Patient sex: F
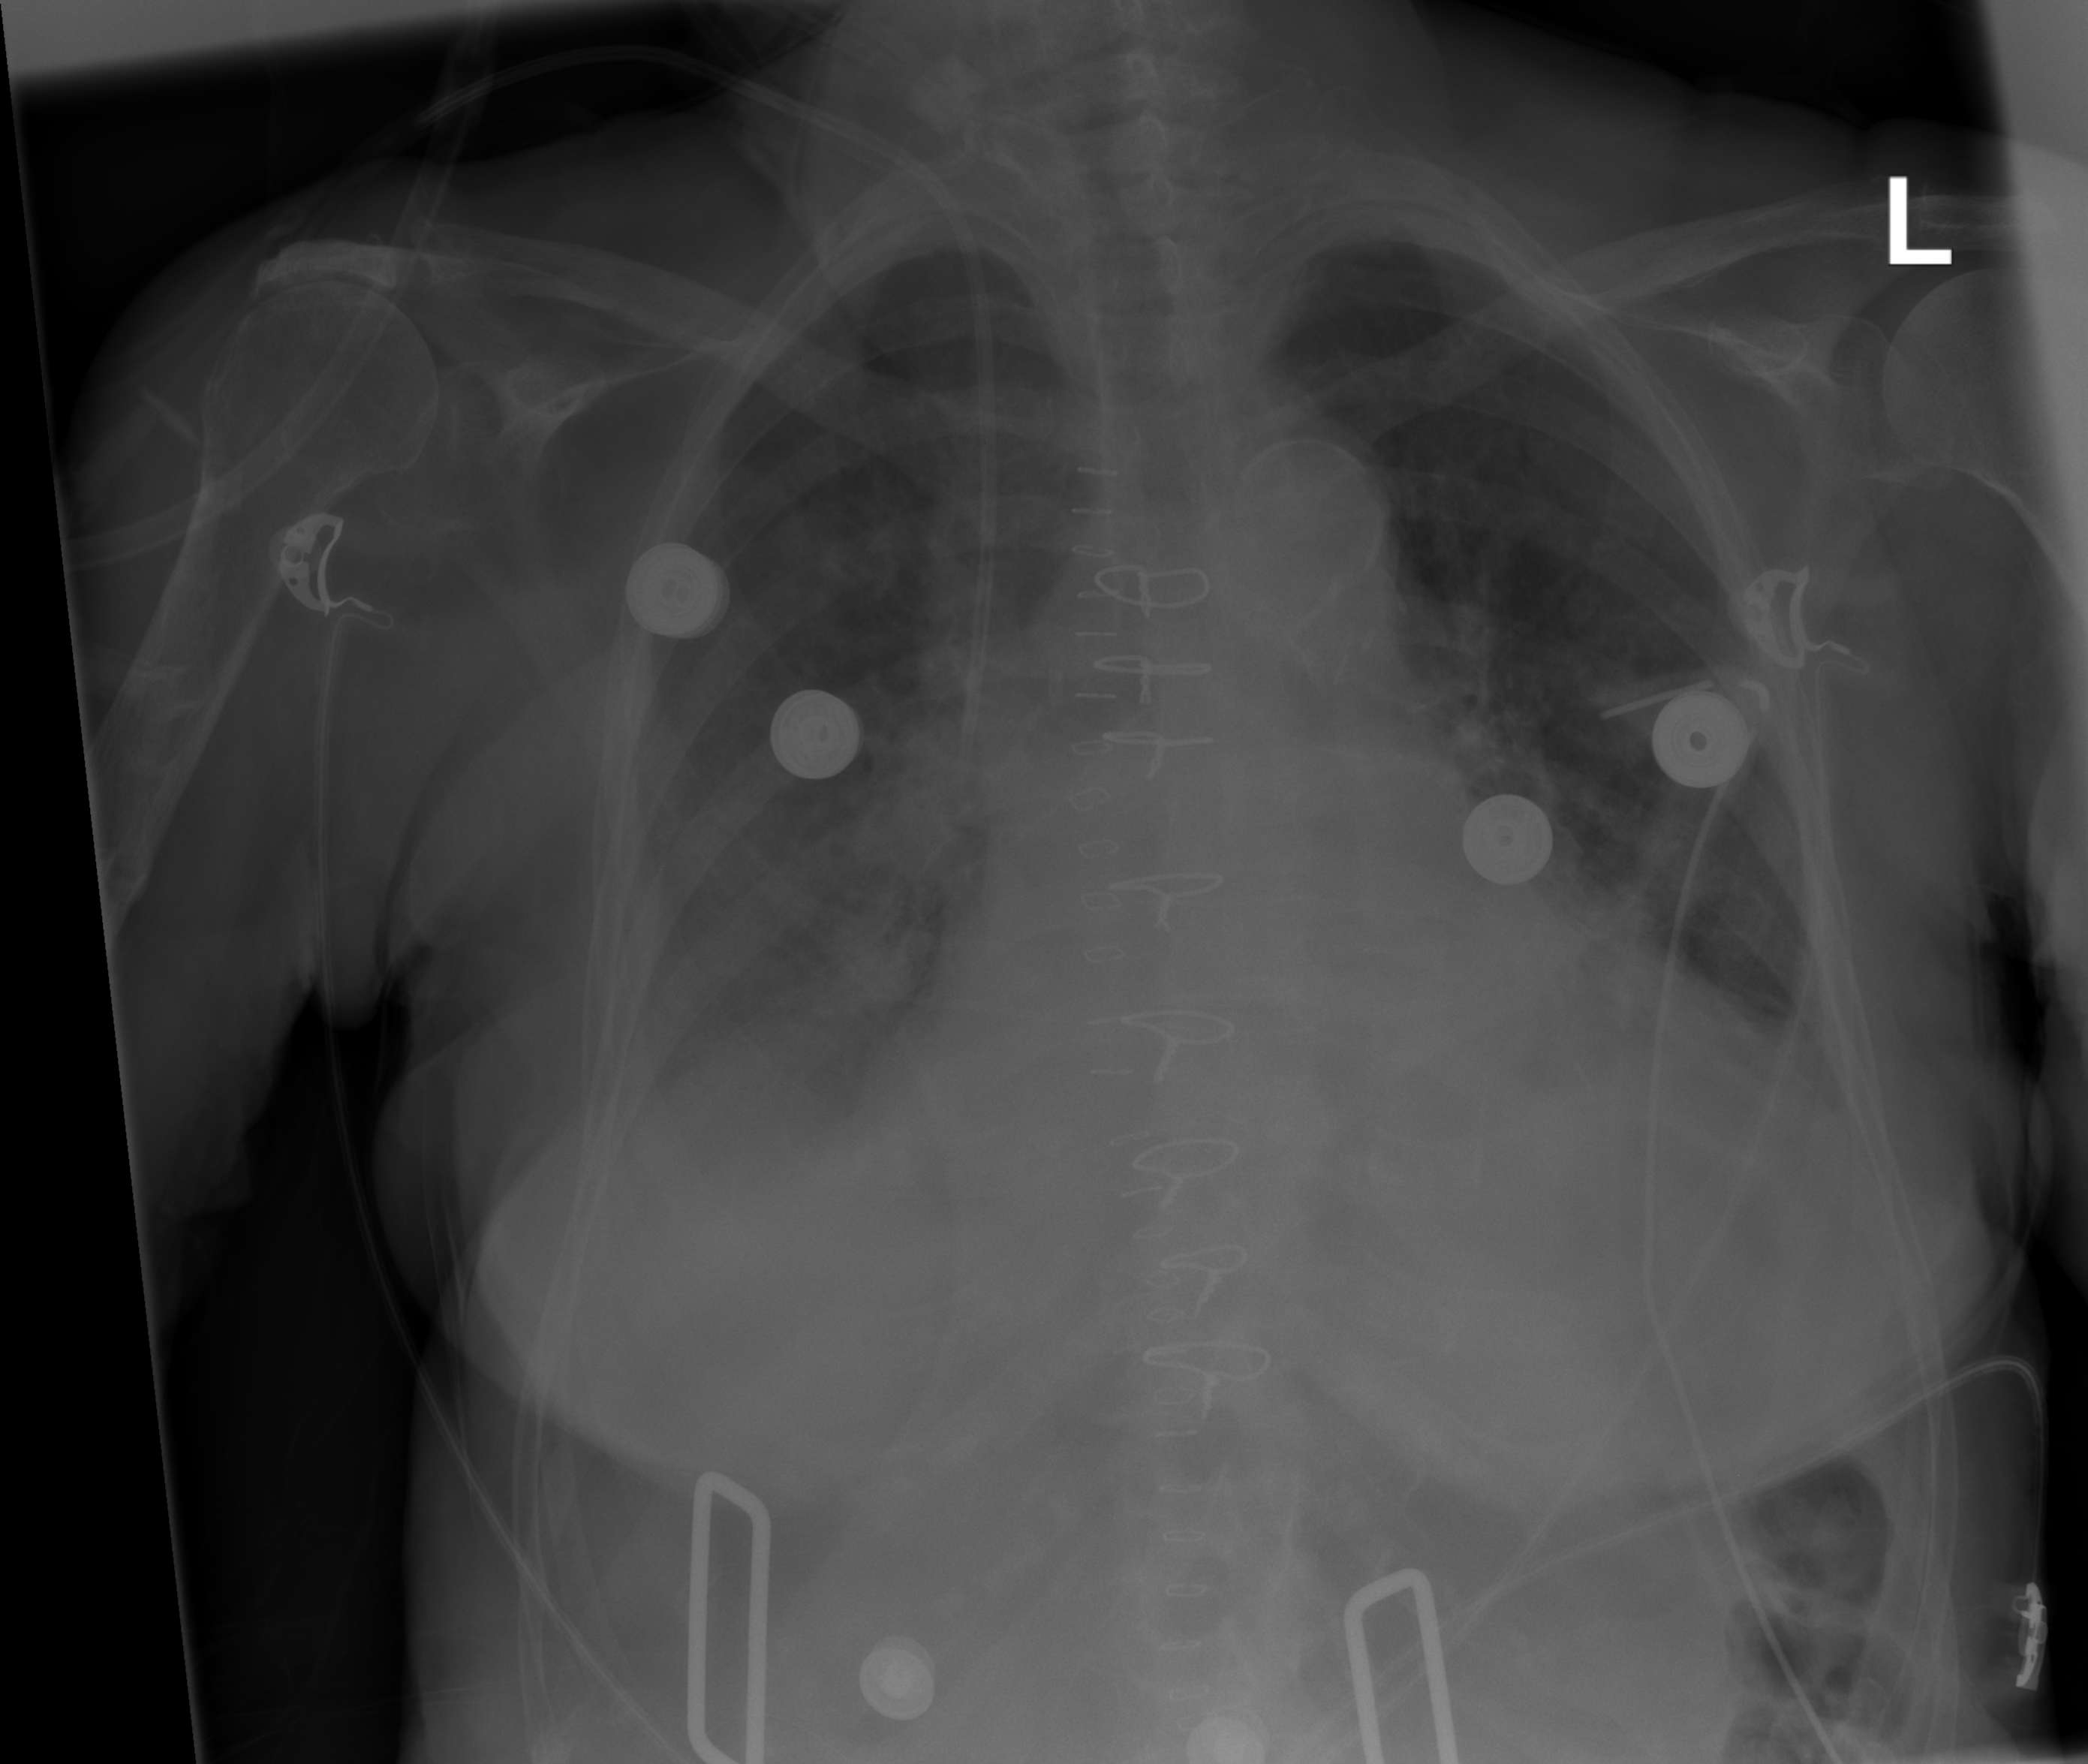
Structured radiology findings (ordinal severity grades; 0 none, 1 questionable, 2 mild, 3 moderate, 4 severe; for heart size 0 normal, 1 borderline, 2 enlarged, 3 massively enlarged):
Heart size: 2
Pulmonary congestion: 1
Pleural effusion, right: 2
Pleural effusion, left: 2
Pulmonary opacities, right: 1
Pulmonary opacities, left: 1
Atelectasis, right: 2
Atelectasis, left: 2